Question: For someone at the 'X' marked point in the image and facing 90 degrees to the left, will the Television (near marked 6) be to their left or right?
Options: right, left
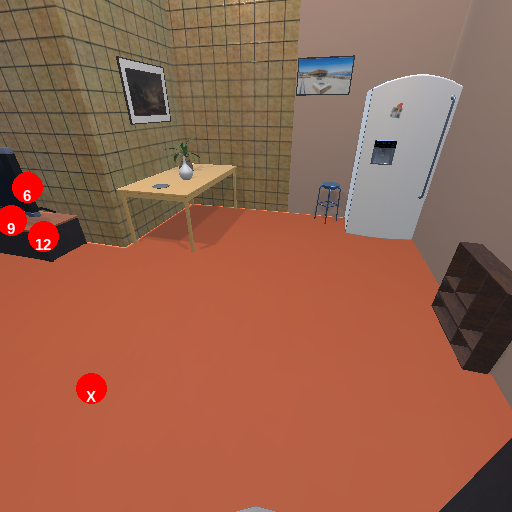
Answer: right